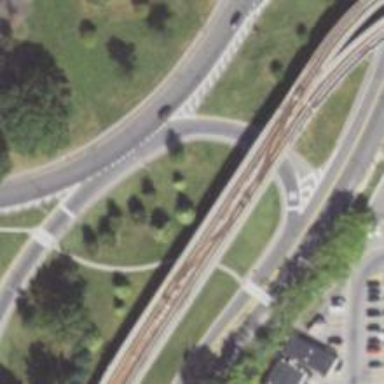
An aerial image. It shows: Bridge for light rail electrified railway.